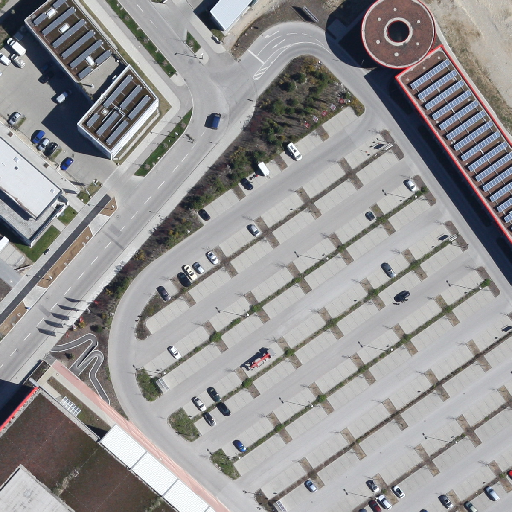
Referring expression: vehicle in the parking area